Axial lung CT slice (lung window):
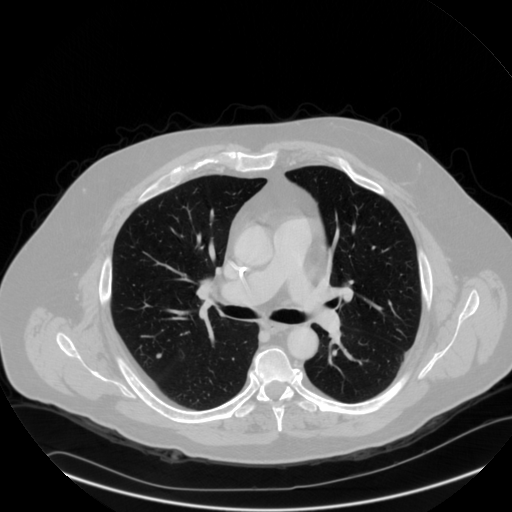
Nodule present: yes
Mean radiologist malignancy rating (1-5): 2.75